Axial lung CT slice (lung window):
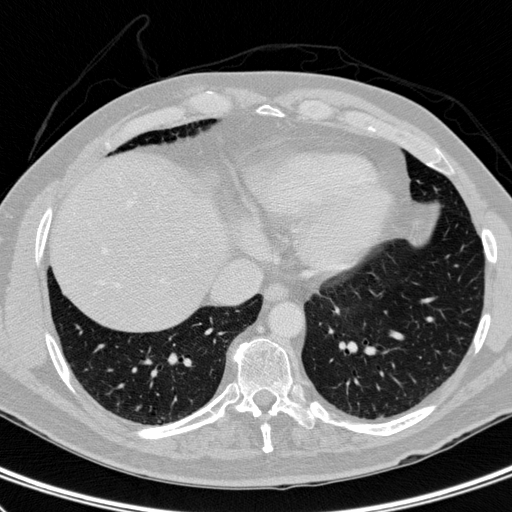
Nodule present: no